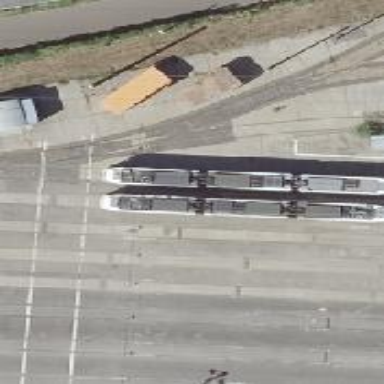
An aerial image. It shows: Tram railway passing through service yard.